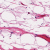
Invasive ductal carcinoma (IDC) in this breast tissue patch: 0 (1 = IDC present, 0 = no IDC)